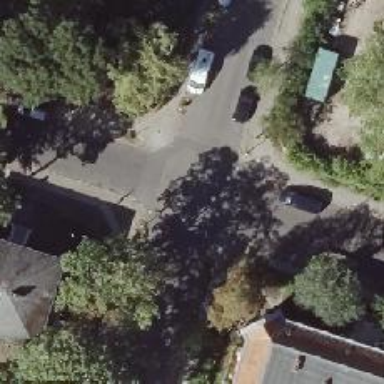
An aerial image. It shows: Residential road with asphalt surface. There are sidewalks on both sides. Parking is available on both sides with parallel orientation on the right and half on the kerb on the left.